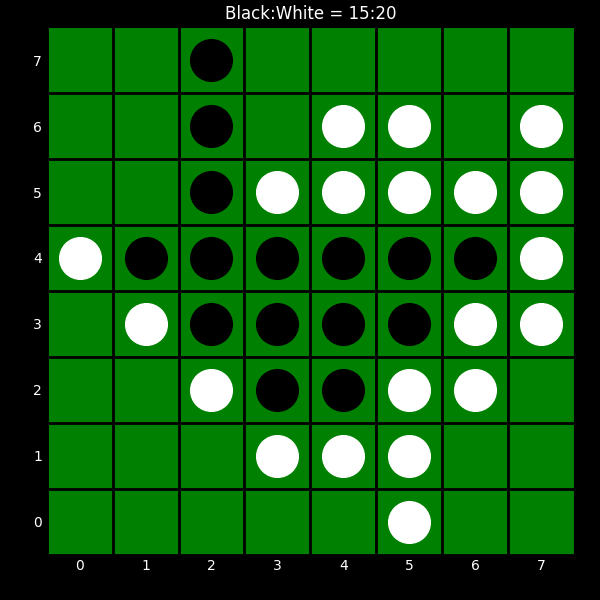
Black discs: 15
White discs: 20